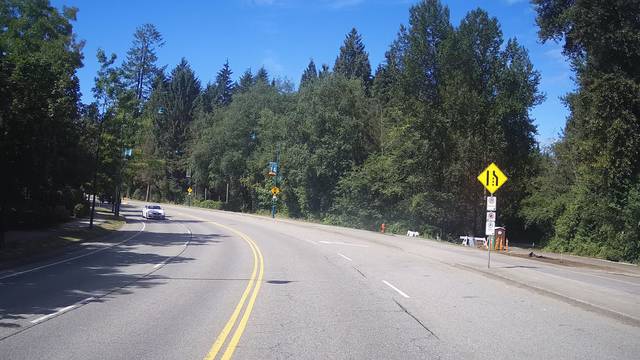
Region: Canada
Coordinates: 49.281, -122.837